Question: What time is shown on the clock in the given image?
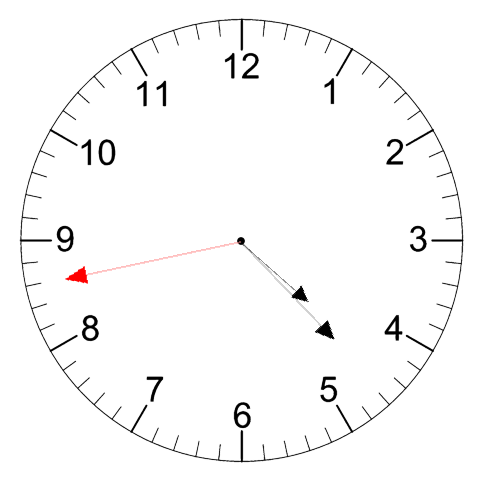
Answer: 04:22:43